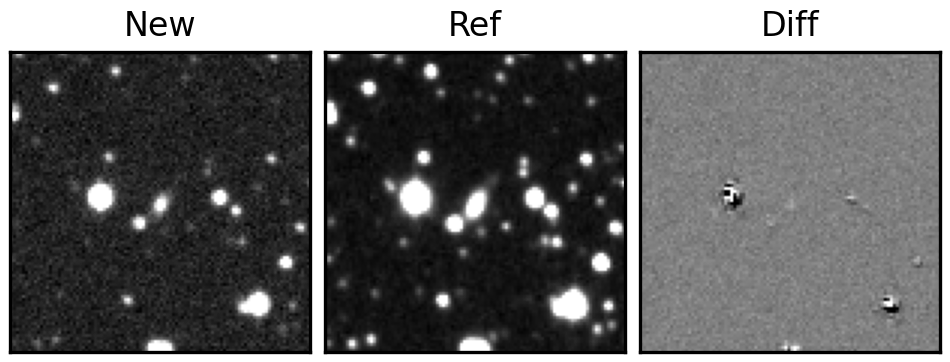
Label: real